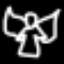
Label: angel